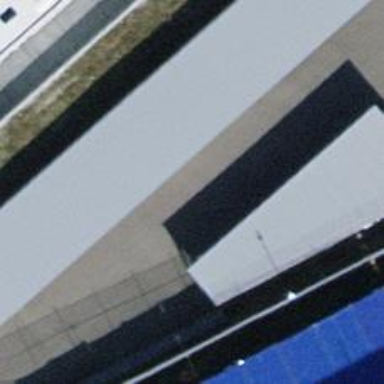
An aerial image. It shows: Parking area with surface.